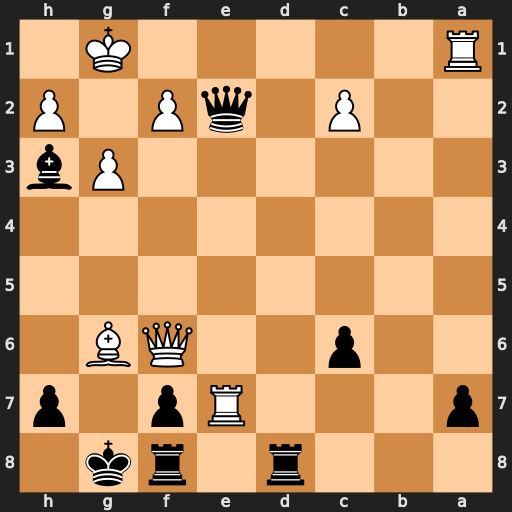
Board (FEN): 3r1rk1/p3Rp1p/2p2QB1/8/8/6Pb/2P1qP1P/R5K1
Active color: b
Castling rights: -
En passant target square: -
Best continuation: Rd1+ Rxd1 Qxd1+ Re1 Qxe1#